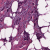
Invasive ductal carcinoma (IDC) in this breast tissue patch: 1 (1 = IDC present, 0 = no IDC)